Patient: sex M, age 73
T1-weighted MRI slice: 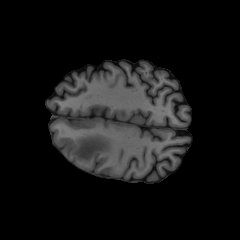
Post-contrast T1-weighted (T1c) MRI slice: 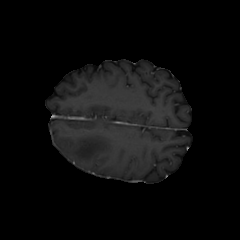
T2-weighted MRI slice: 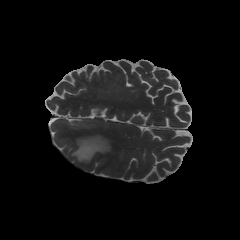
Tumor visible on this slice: yes
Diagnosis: Glioblastoma, IDH-wildtype
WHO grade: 4